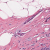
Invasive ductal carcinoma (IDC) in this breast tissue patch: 0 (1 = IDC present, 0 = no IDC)